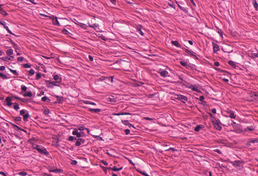
Tumor epithelial tissue: no
Tumor-associated stroma tissue: yes
Normal tissue: no